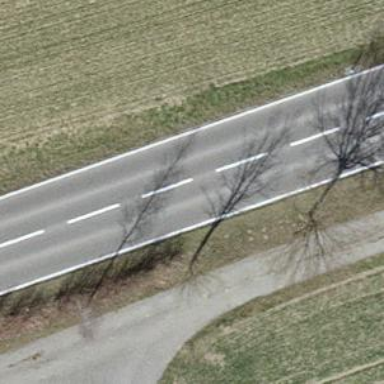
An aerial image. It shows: Hedge barrier.